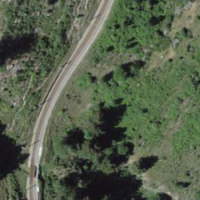
EUNIS habitat code: 26
Species observed at this site:
Tiphia femorata